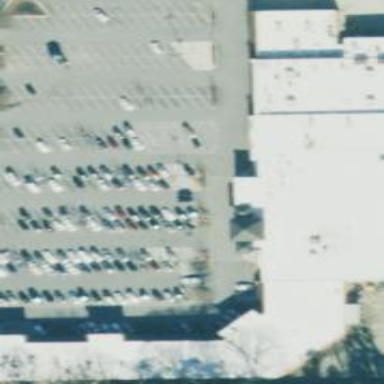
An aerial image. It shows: Retail building.